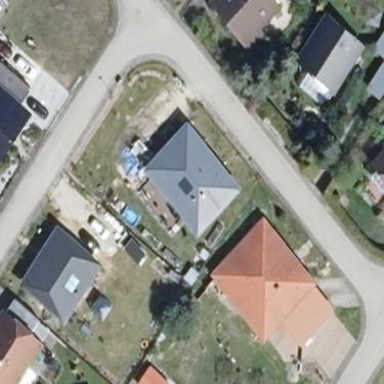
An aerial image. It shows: House with hipped roof in grey color. The roof is oriented along the building structure.